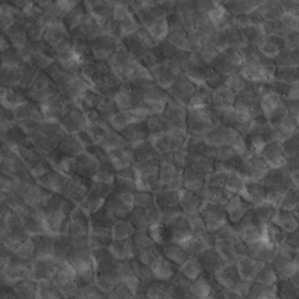
Label: non_frost